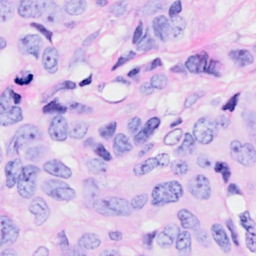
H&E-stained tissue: Breast